Field crop: maize
Growth stage: 2
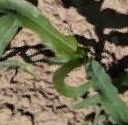
Species: maize